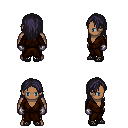
a pixel art fantasy rpg character, male body template, human, dark skin, brown robe, gold greaves, raven long hairstyle, metal gloves, ghillies, four views (front, back, left, right), 2x2 character sprite sheet, small pixel art, hard edges, no anti-aliasing